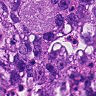
Metastatic tissue present: yes